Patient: sex M, age 46
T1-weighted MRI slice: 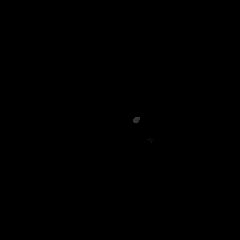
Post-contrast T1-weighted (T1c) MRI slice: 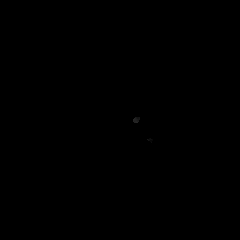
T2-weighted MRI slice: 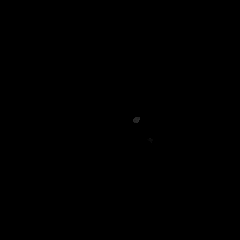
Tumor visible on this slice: no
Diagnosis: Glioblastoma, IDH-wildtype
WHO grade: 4